Question: I'm looking for a way to write in a file the percentage and the speed of the download of apt-get (all the line in fact)

Is it possible?
I've seen this <URL> and the response but I wonder if there was a solution in bash, or if you can tell me the name of this type of output? Thanks
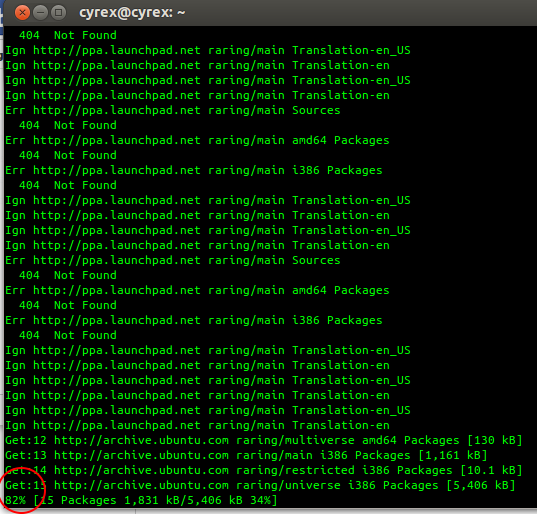
Answer: With the help of BroSlow, I've tried with this script:
'''
#! /bin/bash
exec >/home/guillaume/work/apt-install-firefox.log 2>&1
unbuffer apt-get install --reinstall firefox
'''
The output is what I would like:
'''
Lecture des listes de paquets... 0%
Lecture des listes de paquets... 100%
Lecture des listes de paquets... Fait
Construction de l'arbre des dependances... 0%
Construction de l'arbre des dependances... 0%
Construction de l'arbre des dependances... 50%
Construction de l'arbre des dependances... 50%
Construction de l'arbre des dependances
Lecture des informations d'etat... 0%
Lecture des informations d'etat... 0%
Lecture des informations d'etat... Fait
0 mis a jour, 0 nouvellement installes, 1 reinstalles, 0 a enlever et 0 non mis a jour.
Il est necessaire de prendre 35,8 Mo dans les archives.
Apres cette operation, 0 o d'espace disque supplementaires seront utilises.
0% [En cours]
Reception de : 1 http://bouyguestelecom.ubuntu.lafibre.info/ubuntu/ trusty-updates/main firefox amd64 33.0+build2-0ubuntu0.14.04.1 [35,8 MB]
0% [1 firefox 6 959 B/35,8 MB 0%]
1% [1 firefox 198 kB/35,8 MB 1%]
1% [1 firefox 351 kB/35,8 MB 1%]
1% [1 firefox 528 kB/35,8 MB 1%]
2% [1 firefox 751 kB/35,8 MB 2%]
3% [1 firefox 990 kB/35,8 MB 3%]
4% [1 firefox 1 300 kB/35,8 MB 4%]
4% [1 firefox 1 552 kB/35,8 MB 4%]
5% [1 firefox 1 794 kB/35,8 MB 5%]
6% [1 firefox 2 096 kB/35,8 MB 6%]
7% [1 firefox 2 396 kB/35,8 MB 7%]
8% [1 firefox 2 799 kB/35,8 MB 8%]
9% [1 firefox 3 171 kB/35,8 MB 9%] 511 kB/s 1min 3s
10% [1 firefox 3 575 kB/35,8 MB 10%] 511 kB/s 1min 3s
11% [1 firefox 3 865 kB/35,8 MB 11%] 511 kB/s 1min 2s
12% [1 firefox 4 275 kB/35,8 MB 12%] 511 kB/s 1min 1s
13% [1 firefox 4 706 kB/35,8 MB 13%] 511 kB/s 60s
15% [1 firefox 5 214 kB/35,8 MB 15%] 511 kB/s 59s
16% [1 firefox 5 622 kB/35,8 MB 16%] 511 kB/s 59s
'''
Need the package 'expect-dev'